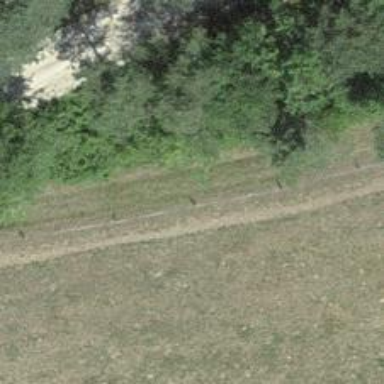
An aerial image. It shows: Track with grade 5 tracktype.